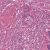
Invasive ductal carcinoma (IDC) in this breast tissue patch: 1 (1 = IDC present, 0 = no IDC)